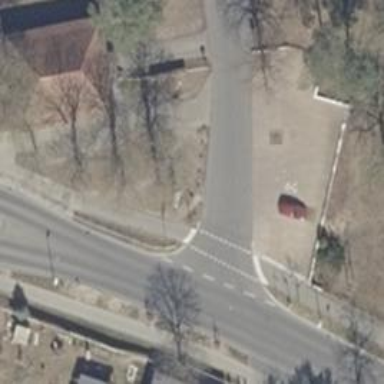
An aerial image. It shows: Asphalt service road.